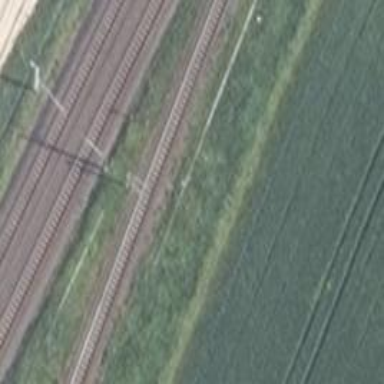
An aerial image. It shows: Railway signal.